Question: I can't figure out how I would go about implementing an up button in a 'PreferenceScreen'. An up button displays a caret in your action bar next to your app icon that allows you to navigate the app's hierarchy, more info <URL>.
I have a Preference Fragment that displays when my main activity is opened and I can get the up button to display by adding this line " getActionBar().setDisplayHomeAsUpEnabled(true);":
'''
protected void onCreate(Bundle savedInstanceState) {
super.onCreate(savedInstanceState);
getActionBar().setDisplayHomeAsUpEnabled(true);
getFragmentManager().beginTransaction()
.replace(android.R.id.content, new SettingsFragment())
.commit();
'''
This causes the up button to display in the Preference Fragment, but I only want to show the up button when one of my 'PreferenceScreens' is opened, allowing navigation to the main 'PreferenceFragment'.
My app is analogous to the main settings app. Only the child screens, like Location Access, that opens from the main Settings app has the up arrow.

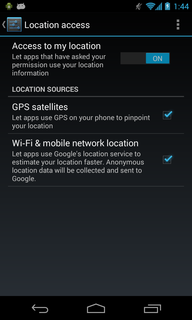
Answer: If your complete application is a preferences screen, then you can make your main activity a 'PreferenceActivity' and the sub-levels can be fragments. This way the 'up' functionality is going to be by default what you are looking for.